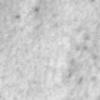
Label: no_change